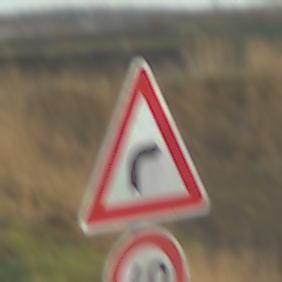
Verkehrszeichen: KurveRechts
Zusatzzeichen unten: Geschwindigkeit40
Umgebung: Outdoor, Nature
Tageszeit: SunriseSunset
Wetter: PartlyCloudy
Licht: Natural
Jahreszeit: NotSpecified
Kontrast: MediumContrast